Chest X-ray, AP view. Patient: 52 years old, sex F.
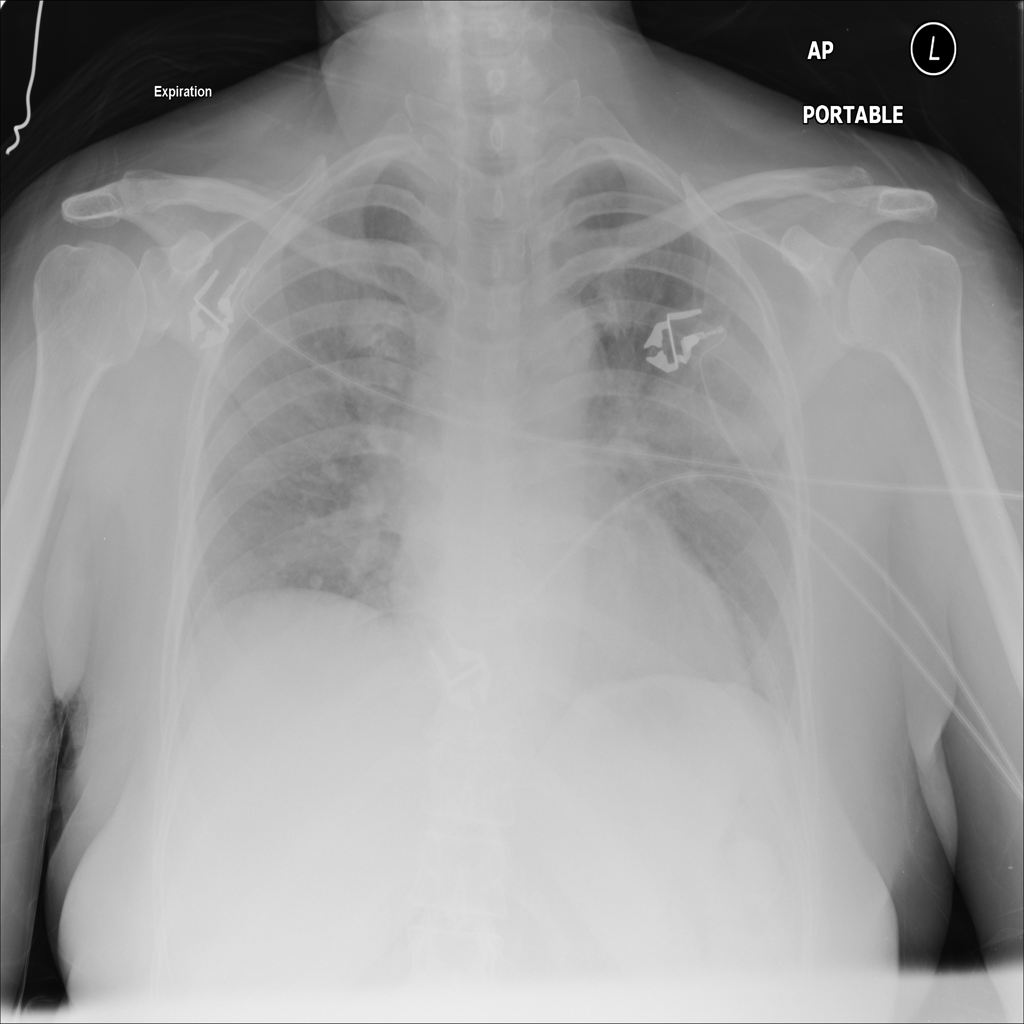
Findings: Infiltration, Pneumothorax